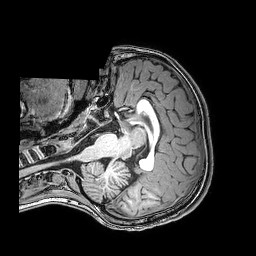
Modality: T1w
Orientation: axial
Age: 6
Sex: male
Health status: healthy